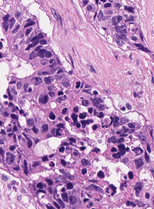
Tumor epithelial tissue: yes
Tumor-associated stroma tissue: yes
Normal tissue: no